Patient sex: M
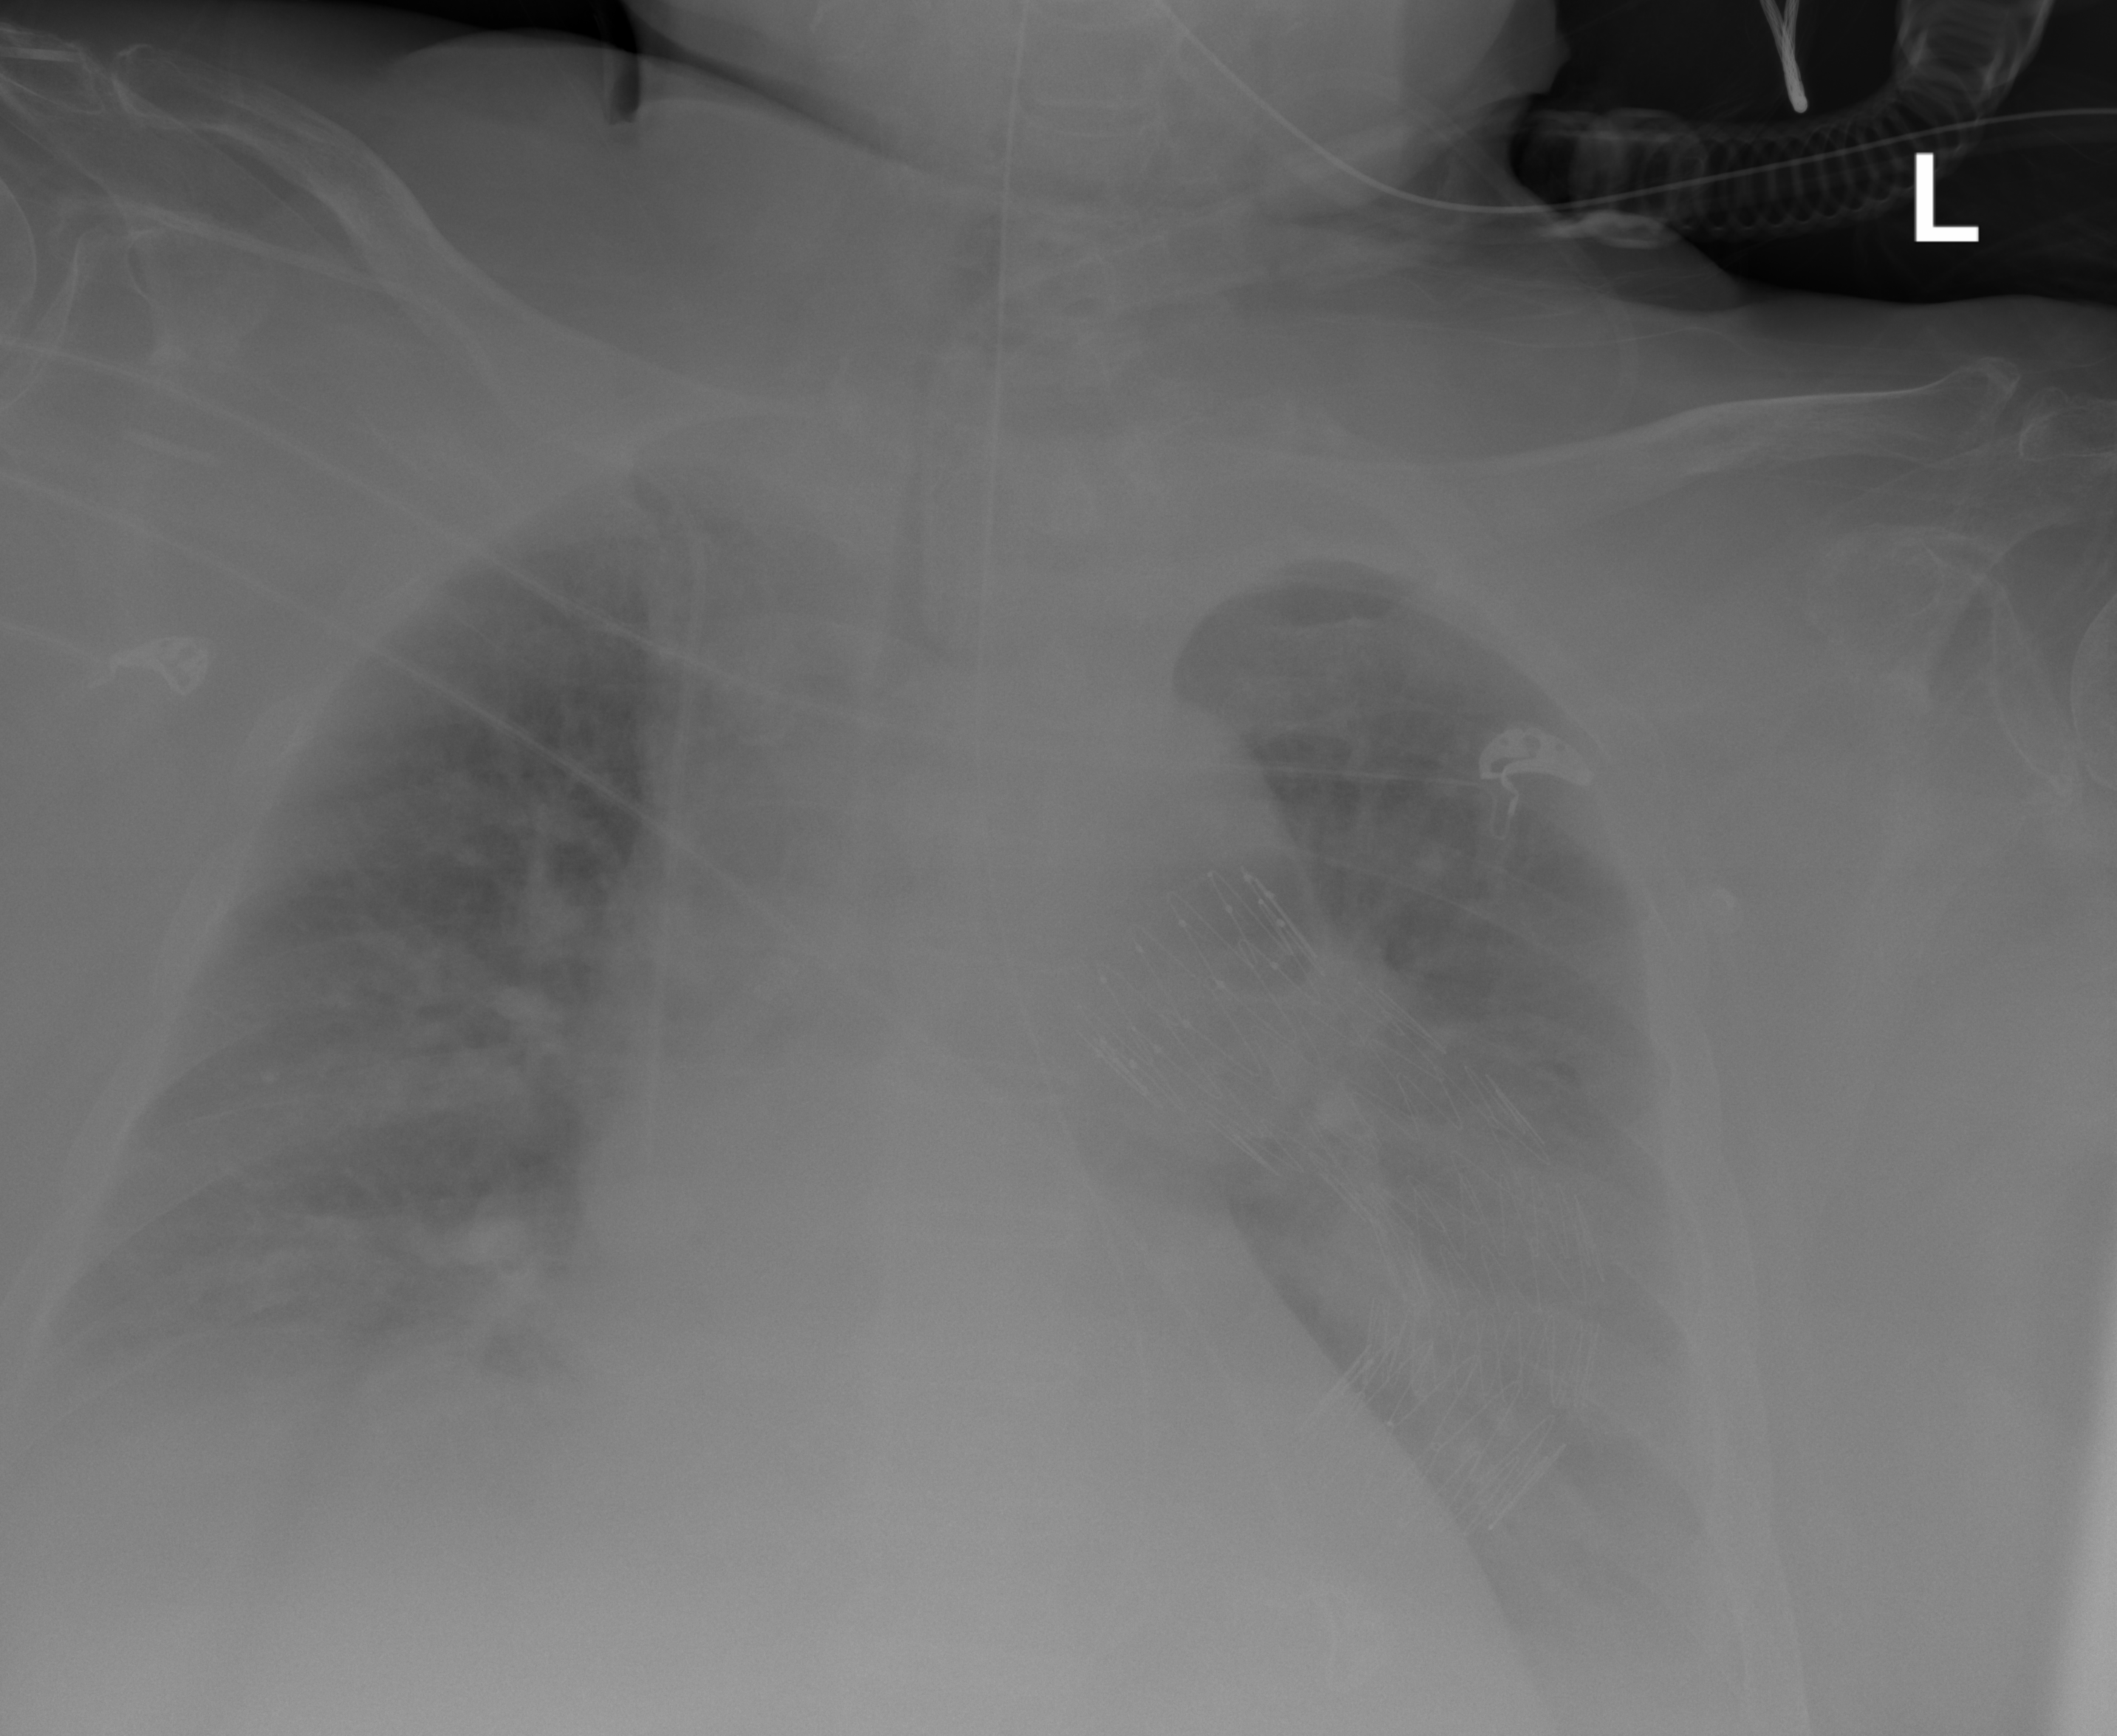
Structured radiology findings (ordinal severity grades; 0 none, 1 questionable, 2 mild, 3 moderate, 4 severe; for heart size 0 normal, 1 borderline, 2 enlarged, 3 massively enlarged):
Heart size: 2
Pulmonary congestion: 0
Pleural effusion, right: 2
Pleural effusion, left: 2
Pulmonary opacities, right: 1
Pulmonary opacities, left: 1
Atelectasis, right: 2
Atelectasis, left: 2